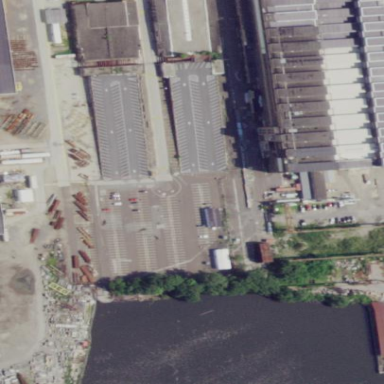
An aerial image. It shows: Industrial building.